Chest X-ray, AP view. Patient: 59 years old, sex F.
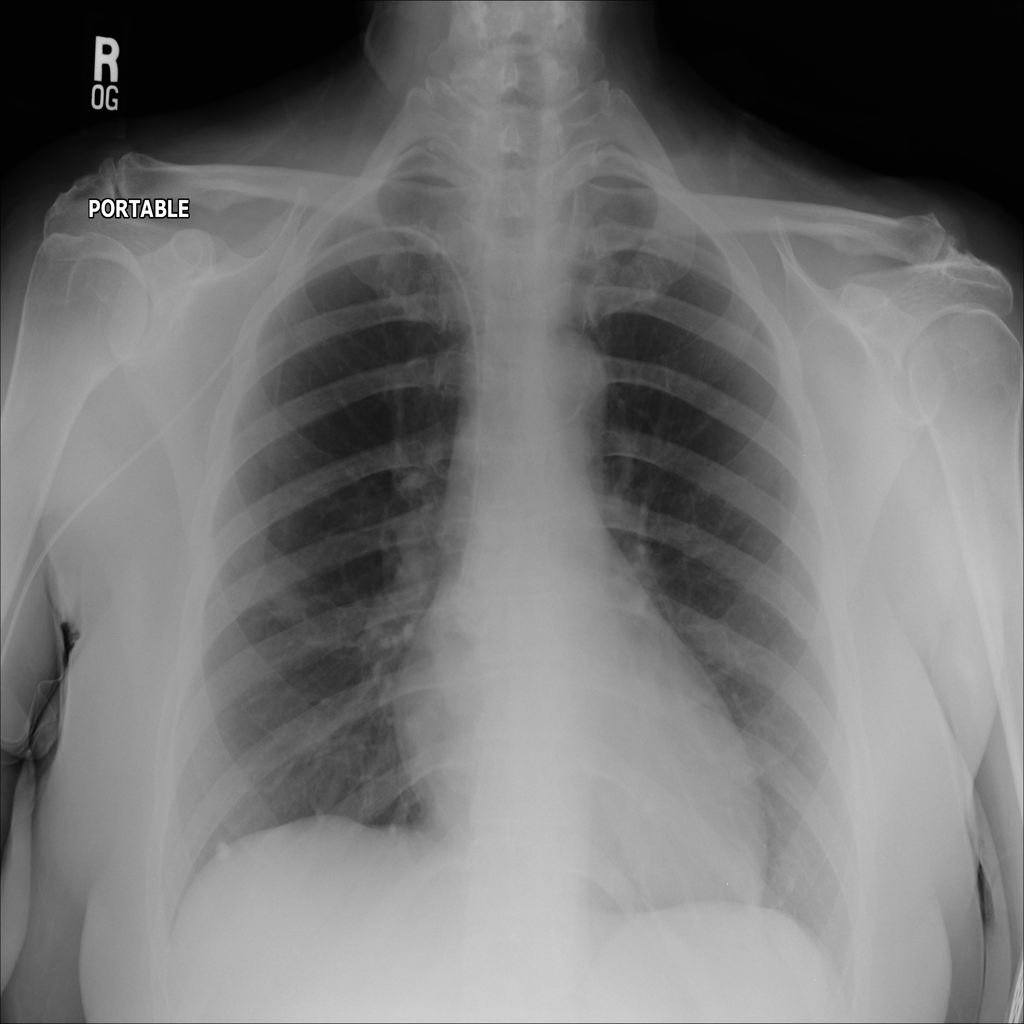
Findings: No Finding